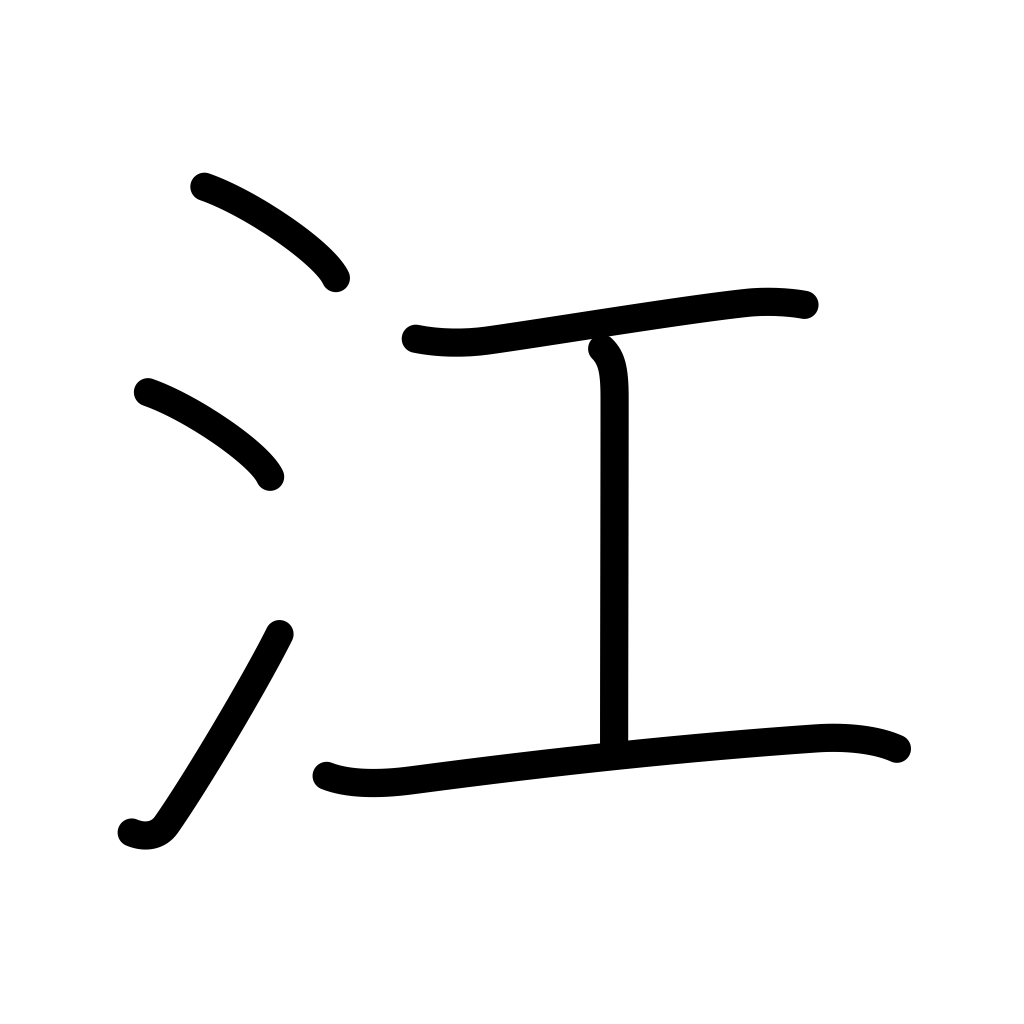
Meaning: creek, inlet, bay